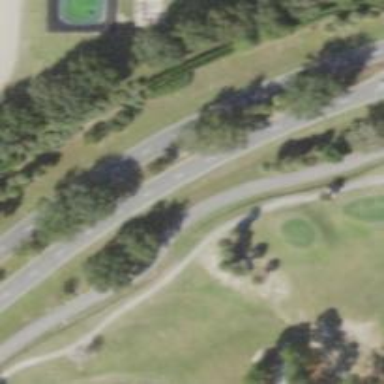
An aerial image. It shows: Golf cartpath that is also road path.